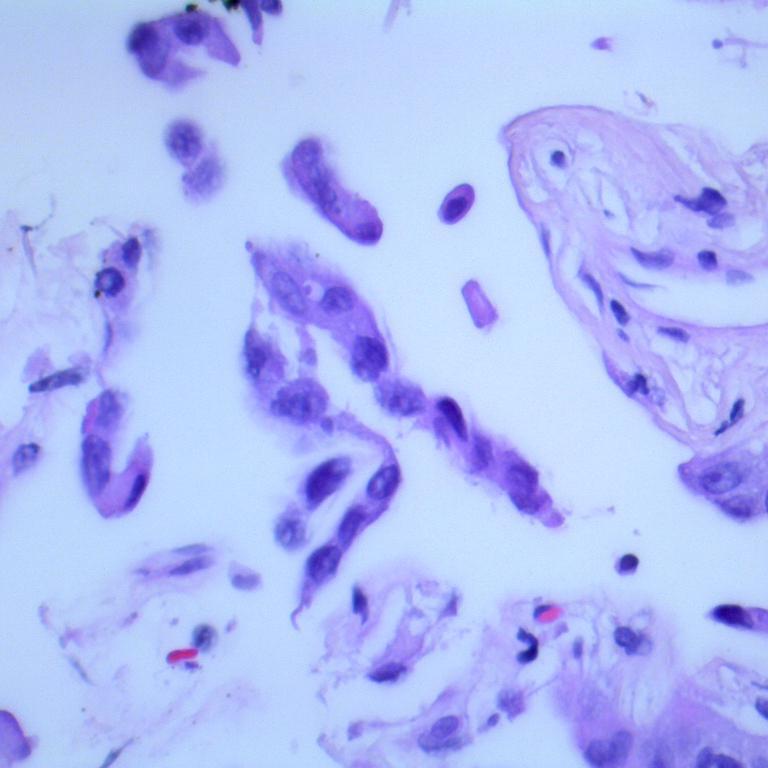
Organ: lung
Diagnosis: adenocarcinomas